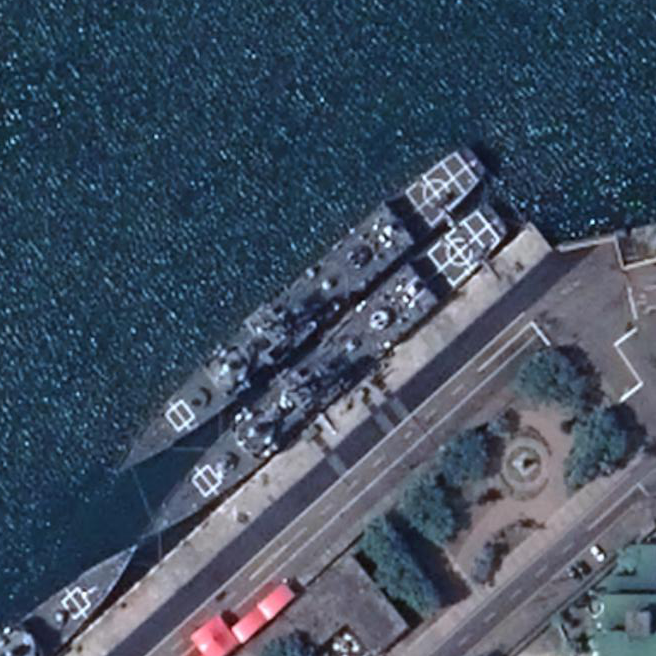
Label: cruiser